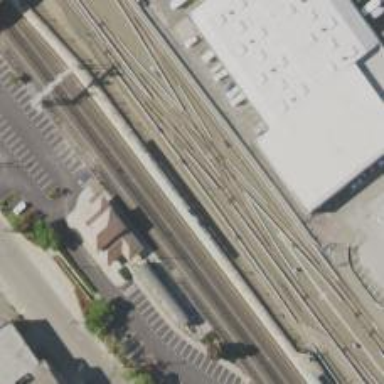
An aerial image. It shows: Electrified rail passing through service yard.